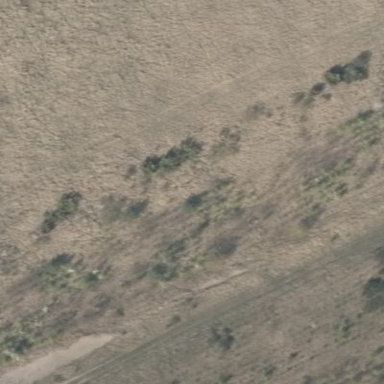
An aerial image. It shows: Patch of scrub vegetation.